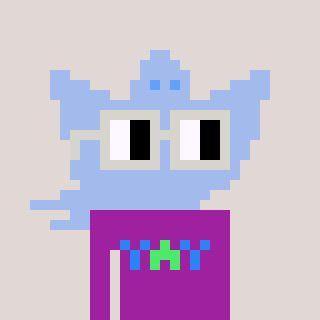
a pixel art character with square light gray glasses, a ghost-B-shaped head and a magenta-colored body on a warm background